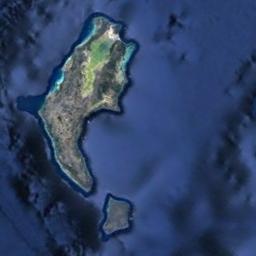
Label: island